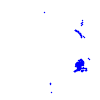
Particle: electron